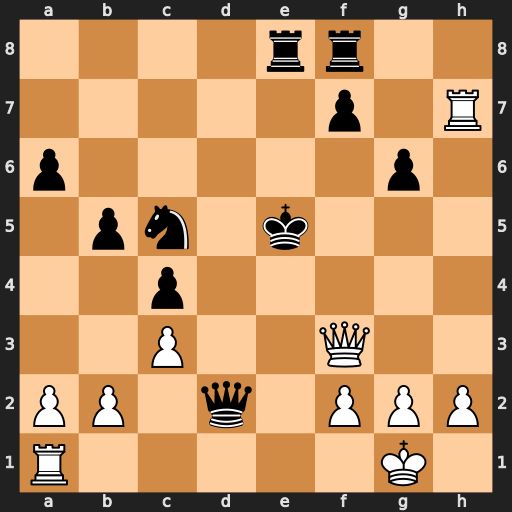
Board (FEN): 4rr2/5p1R/p5p1/1pn1k3/2p5/2P2Q2/PP1q1PPP/R5K1
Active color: w
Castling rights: -
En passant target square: -
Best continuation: Rd1 Qd3 Rxd3